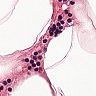
Metastatic tissue present: no